Interaction volume radius: 5 \u00c5
Interaction volume height: 15 \u00c5
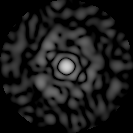
Disorder parameter: 0.8366